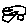
Label: car